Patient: sex F, age 62
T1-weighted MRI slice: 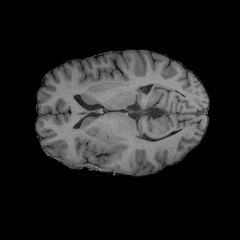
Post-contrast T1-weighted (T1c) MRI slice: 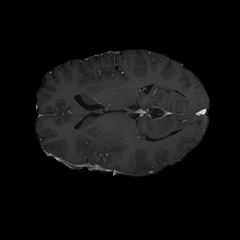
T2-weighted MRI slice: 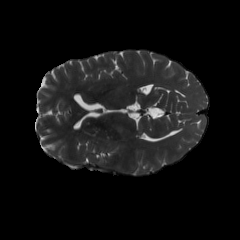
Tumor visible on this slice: yes
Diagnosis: Glioblastoma, IDH-wildtype
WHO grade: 4